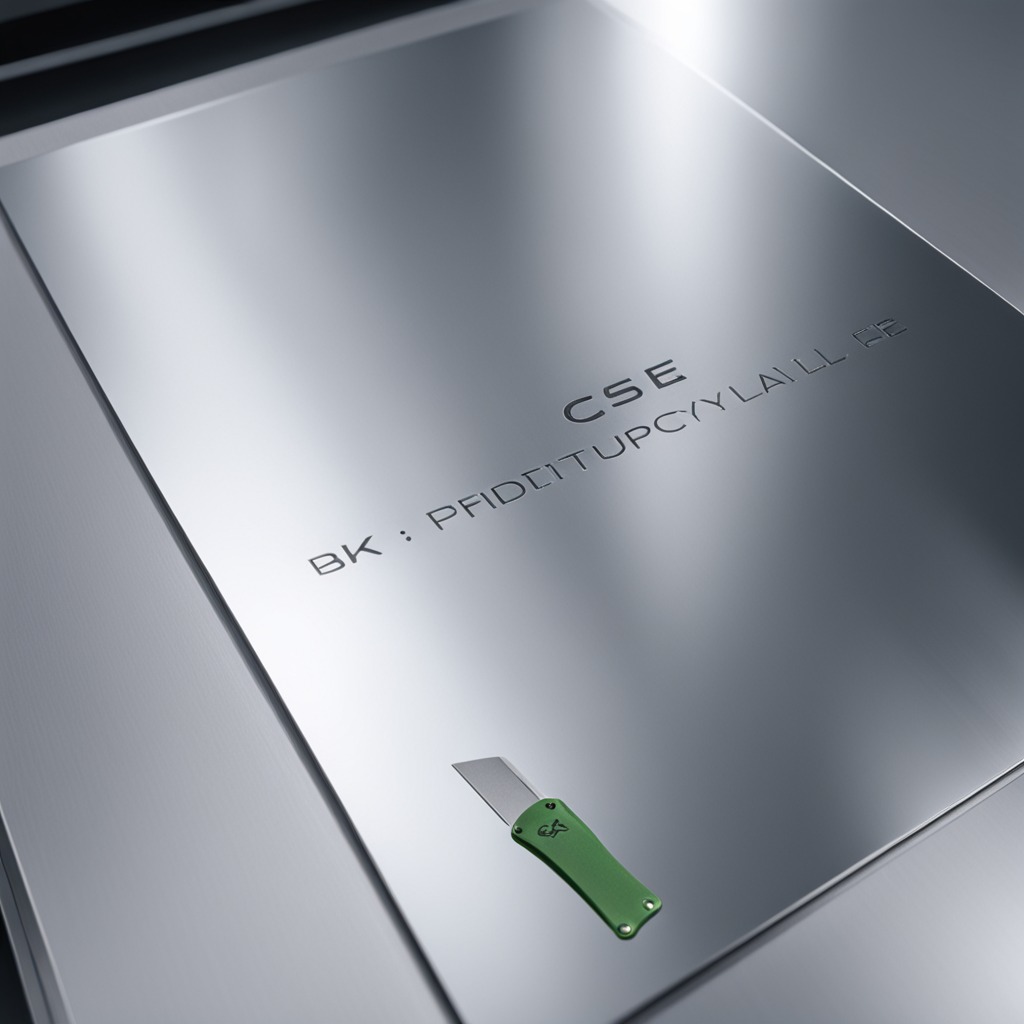
A utility knife is lying on the stainless steel table in a high-end prototyping lab.